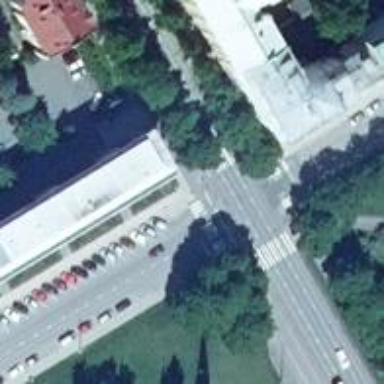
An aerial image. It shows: Secondary road with separate asphalt sidewalks.